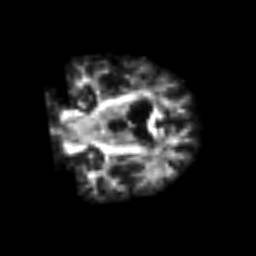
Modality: FA
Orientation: coronal
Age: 75
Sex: male
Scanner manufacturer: siemens
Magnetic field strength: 3 T
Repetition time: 3.2 s
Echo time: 0.081 s